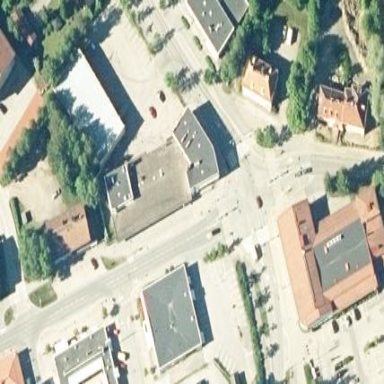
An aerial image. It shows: Commercial building.